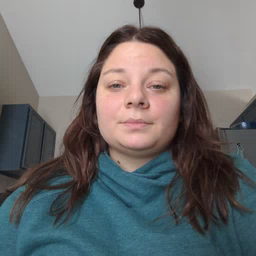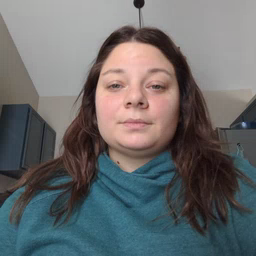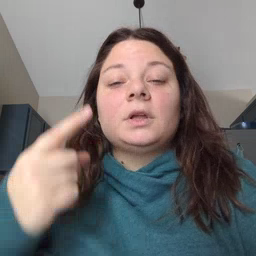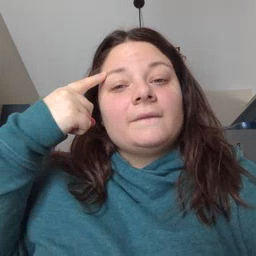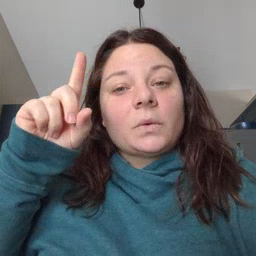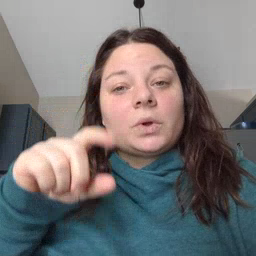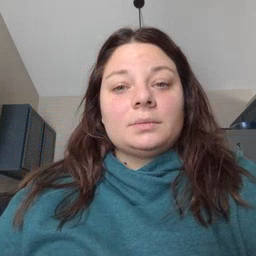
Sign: for